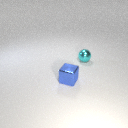
small blue metal cube to the left of small cyan metal sphere